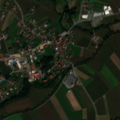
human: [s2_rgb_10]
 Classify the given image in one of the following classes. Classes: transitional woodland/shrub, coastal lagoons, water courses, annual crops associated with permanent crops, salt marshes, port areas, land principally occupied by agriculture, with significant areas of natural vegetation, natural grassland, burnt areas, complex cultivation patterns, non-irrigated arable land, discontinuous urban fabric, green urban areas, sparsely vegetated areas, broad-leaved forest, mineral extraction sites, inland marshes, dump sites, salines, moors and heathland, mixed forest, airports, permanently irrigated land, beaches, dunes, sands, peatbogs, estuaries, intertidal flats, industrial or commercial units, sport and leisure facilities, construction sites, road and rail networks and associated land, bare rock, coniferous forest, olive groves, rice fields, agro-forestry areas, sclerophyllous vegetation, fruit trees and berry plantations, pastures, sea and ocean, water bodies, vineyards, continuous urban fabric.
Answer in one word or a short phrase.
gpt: discontinuous urban fabric, non-irrigated arable land